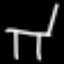
Label: chair